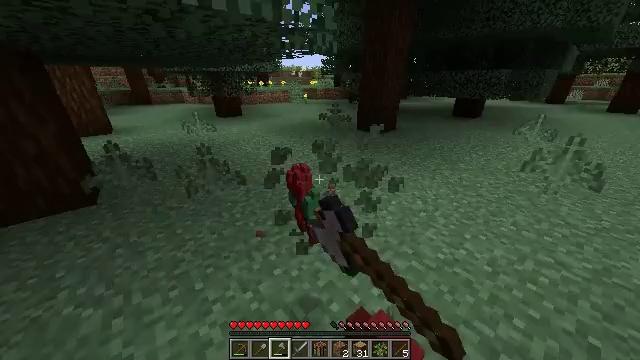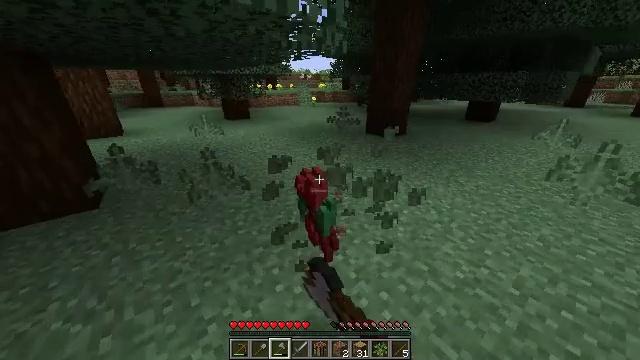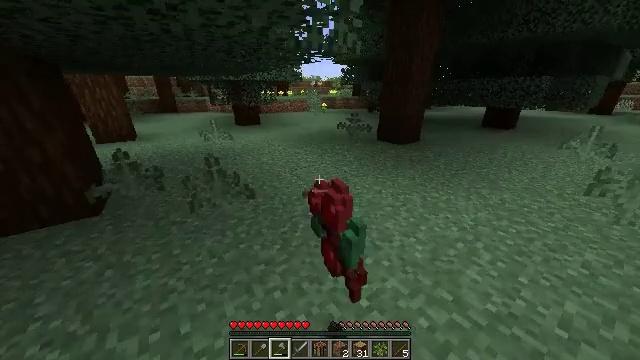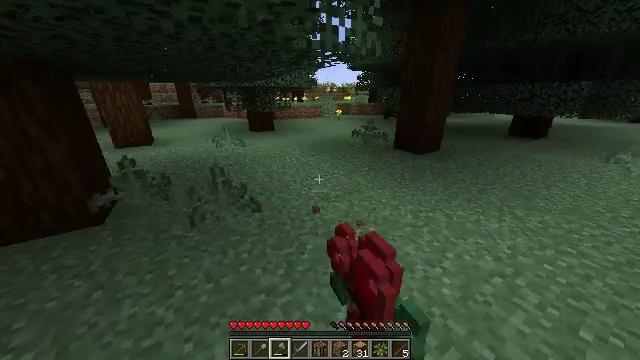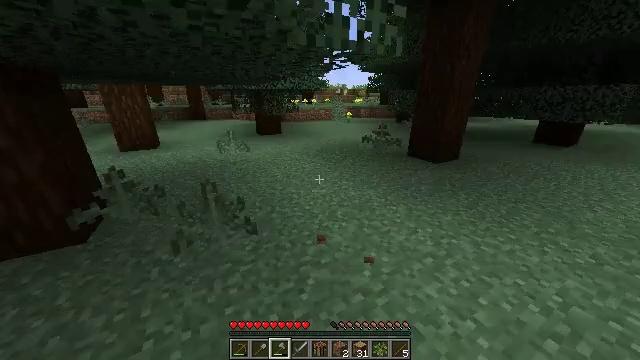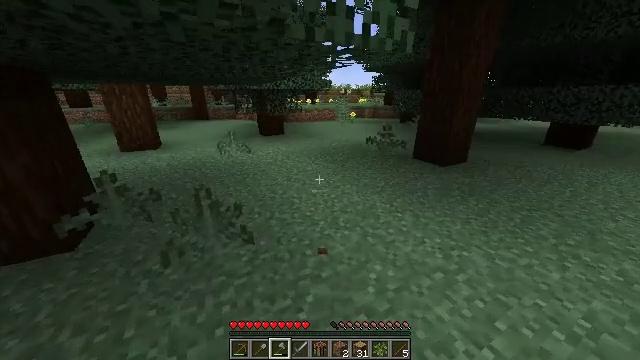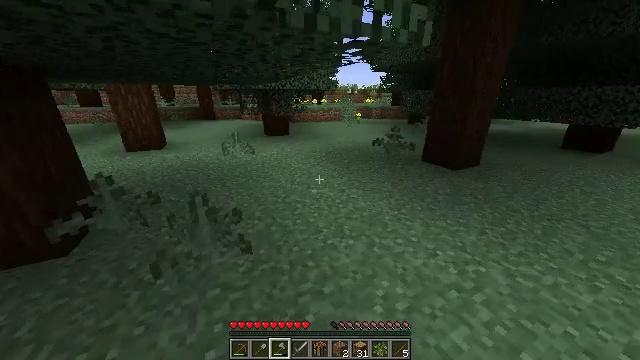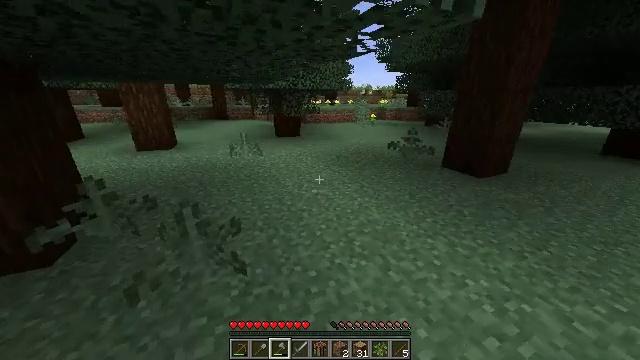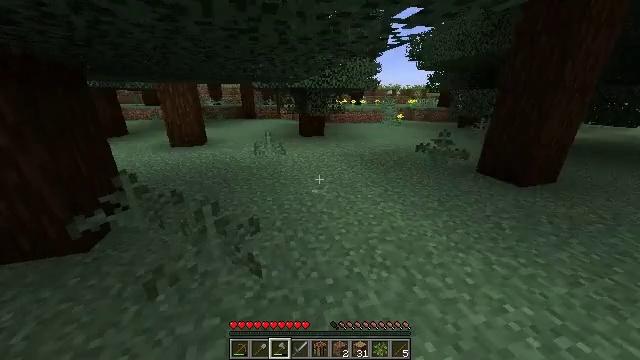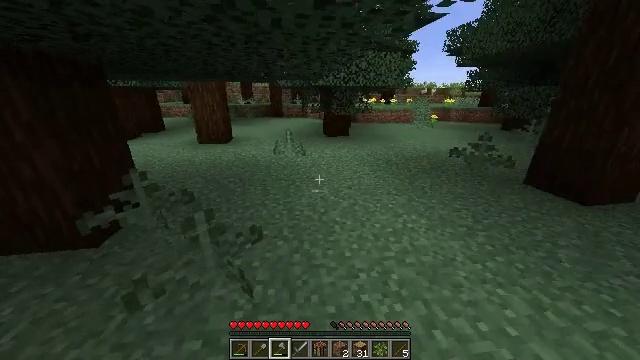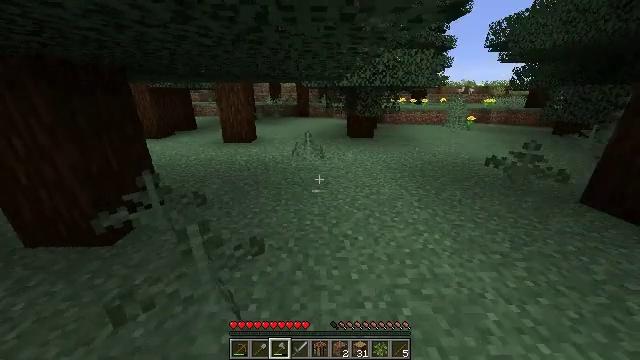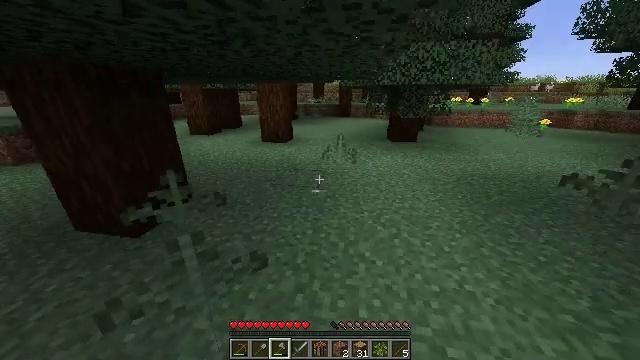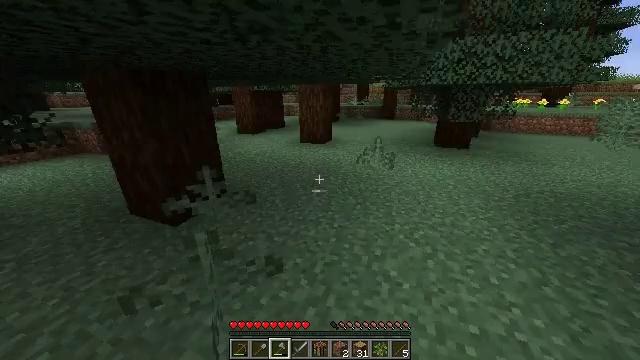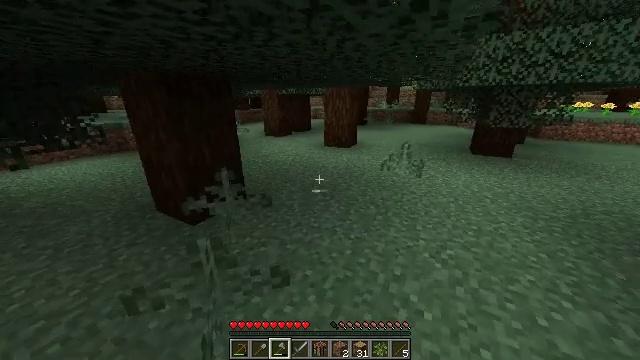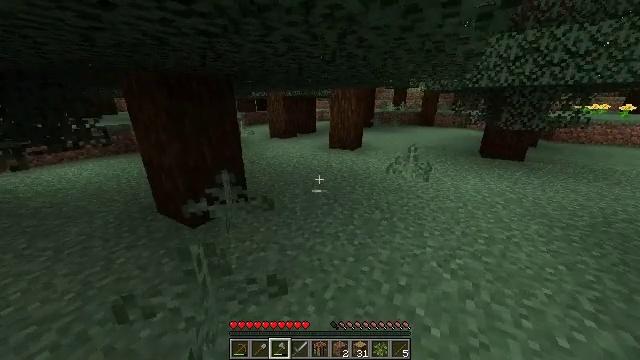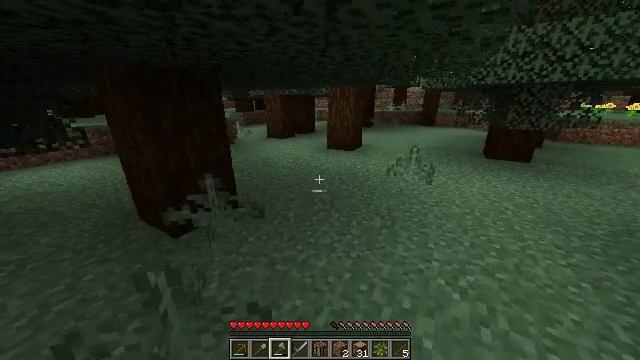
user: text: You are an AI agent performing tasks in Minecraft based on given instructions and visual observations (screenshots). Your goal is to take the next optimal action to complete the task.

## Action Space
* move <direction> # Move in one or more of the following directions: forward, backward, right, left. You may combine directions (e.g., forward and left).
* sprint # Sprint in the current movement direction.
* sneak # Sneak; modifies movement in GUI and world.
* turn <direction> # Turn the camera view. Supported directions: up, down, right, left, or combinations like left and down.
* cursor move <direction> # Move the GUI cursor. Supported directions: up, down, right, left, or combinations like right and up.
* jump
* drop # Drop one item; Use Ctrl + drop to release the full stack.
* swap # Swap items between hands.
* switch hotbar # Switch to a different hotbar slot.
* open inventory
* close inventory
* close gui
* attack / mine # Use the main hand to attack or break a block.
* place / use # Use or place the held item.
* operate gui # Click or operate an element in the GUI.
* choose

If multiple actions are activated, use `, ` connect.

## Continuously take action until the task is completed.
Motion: motion action
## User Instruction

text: Disassemble the purple bed for relocation.
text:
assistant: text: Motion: move forward, sprint, turn left
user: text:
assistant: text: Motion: move forward, sprint, turn left and up
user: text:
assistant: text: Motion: move forward, sprint, turn left and up
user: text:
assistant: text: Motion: move forward, sprint, turn left
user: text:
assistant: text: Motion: move forward, sprint
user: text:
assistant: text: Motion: move forward, sprint, turn left
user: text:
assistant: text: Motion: move forward, sprint, turn left
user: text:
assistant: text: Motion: move forward and move right, sprint, turn left
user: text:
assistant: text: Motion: move forward and move right, sprint, turn left
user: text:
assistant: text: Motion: move forward and move right, sprint, turn left
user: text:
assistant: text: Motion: move forward and move right, sprint, turn left
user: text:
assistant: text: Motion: move forward and move right, sprint, turn left
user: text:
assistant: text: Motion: move forward, sprint, turn left
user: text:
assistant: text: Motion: move forward, sprint, turn left
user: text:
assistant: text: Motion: move forward, sprint
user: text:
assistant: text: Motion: move forward, sprint, turn left
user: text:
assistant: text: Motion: move forward, sprint
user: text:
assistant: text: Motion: move forward, sprint
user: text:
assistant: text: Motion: move forward, sprint
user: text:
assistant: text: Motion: move forward, sprint
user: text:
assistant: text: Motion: move forward, sprint
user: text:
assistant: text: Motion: move forward, sprint
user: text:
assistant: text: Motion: move forward, sprint
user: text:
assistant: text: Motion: move forward, sprint
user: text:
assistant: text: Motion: move forward, sprint, turn right
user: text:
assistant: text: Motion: move forward, sprint, turn right and up
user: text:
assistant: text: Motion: move forward, sprint, turn right and up
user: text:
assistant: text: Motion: move forward and move right, sprint, turn right
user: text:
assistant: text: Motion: move forward and move right, sprint, turn right
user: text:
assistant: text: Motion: move forward and move right, sprint